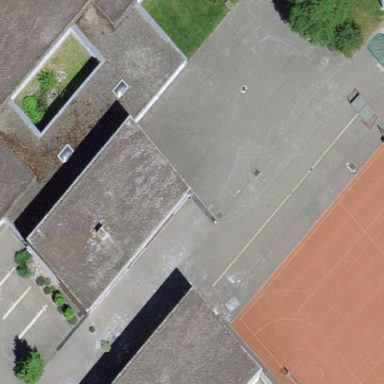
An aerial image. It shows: School building.